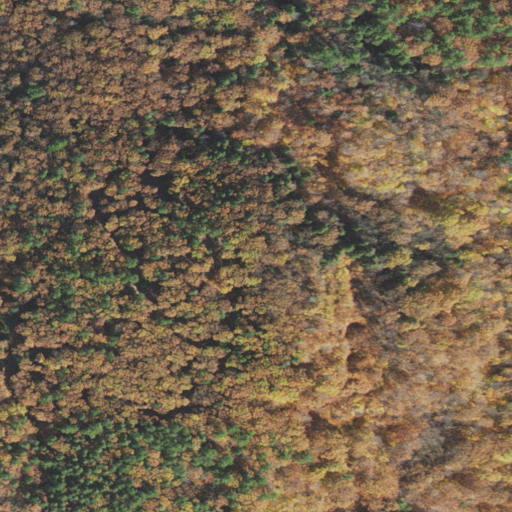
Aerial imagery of mountain in New Hampshire named Candlewood Hill containing mixed forest, deciduous forest, evergreen forest, and shrub